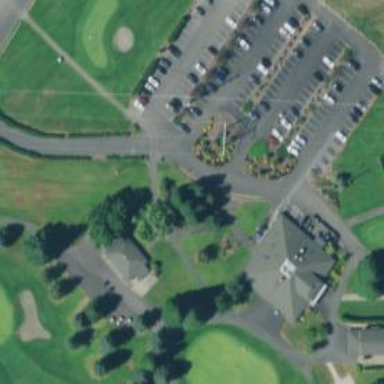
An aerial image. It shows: Path used for both walking and golf.